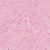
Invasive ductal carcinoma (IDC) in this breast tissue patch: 0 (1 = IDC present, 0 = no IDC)